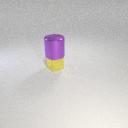
large purple metal cylinder above small yellow metal cube